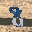
Label: 8